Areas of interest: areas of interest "Library"
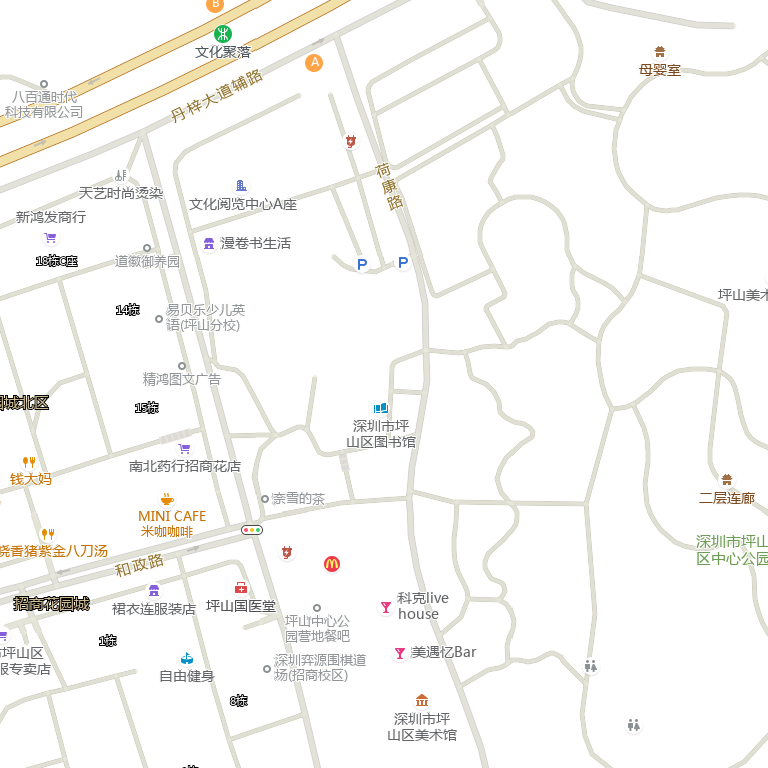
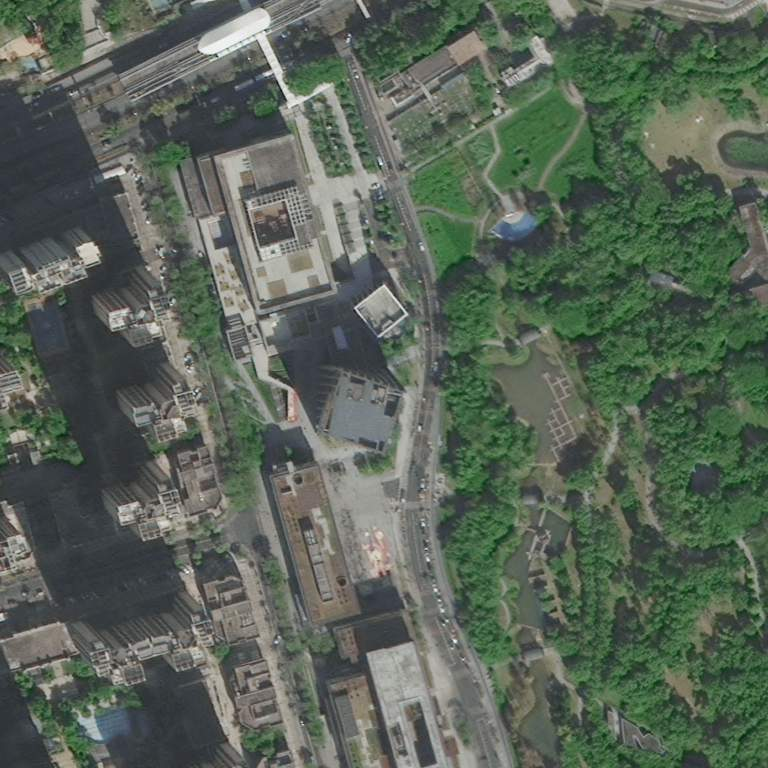